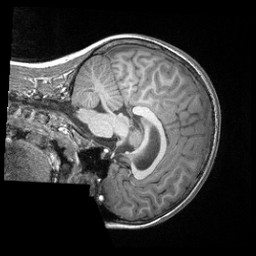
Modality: T1w
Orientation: sagittal
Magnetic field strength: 3 T